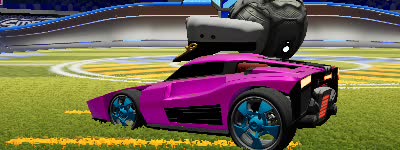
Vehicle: breakout